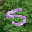
Label: 5